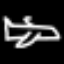
Label: airplane